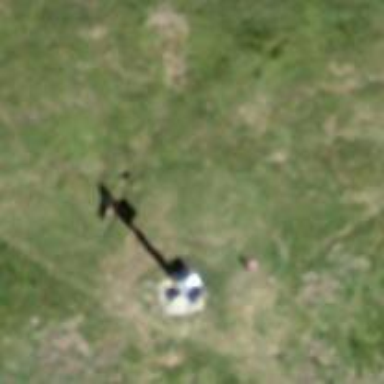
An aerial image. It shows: Communication mast tower.